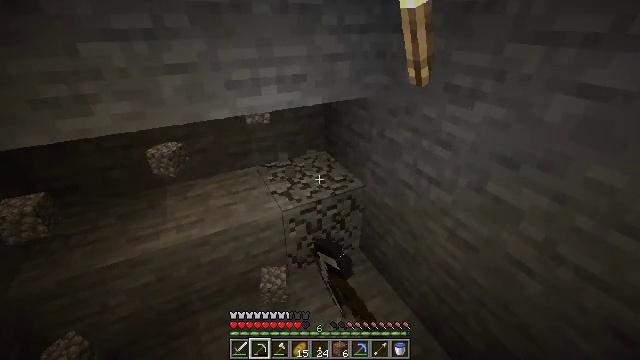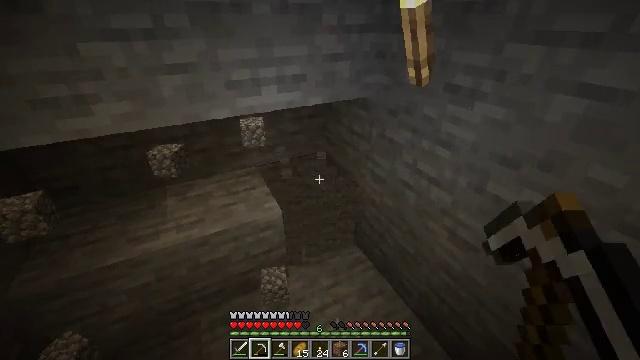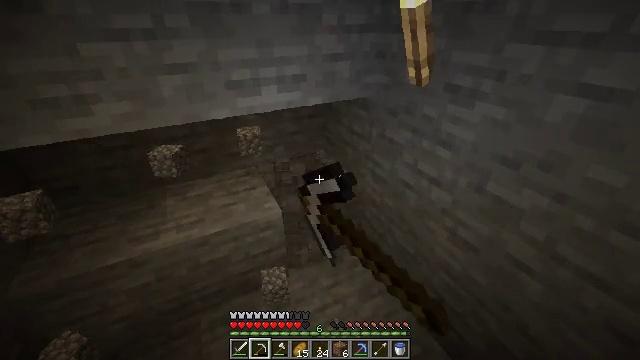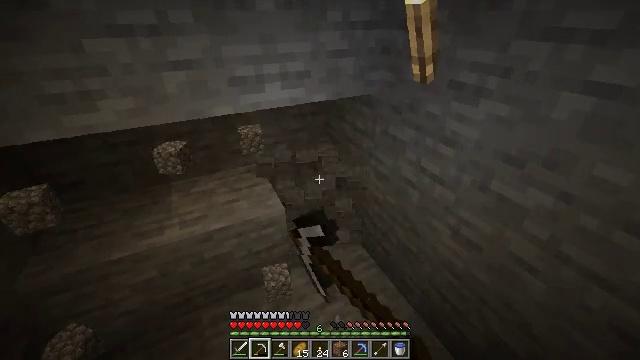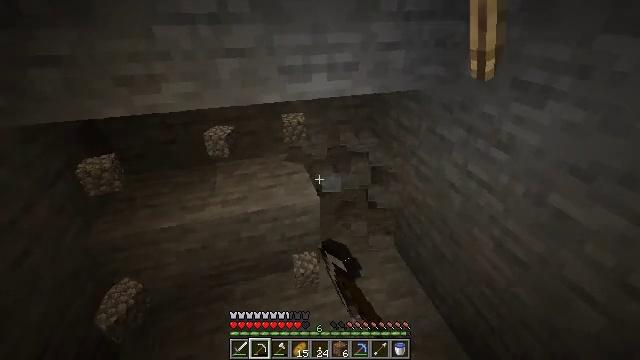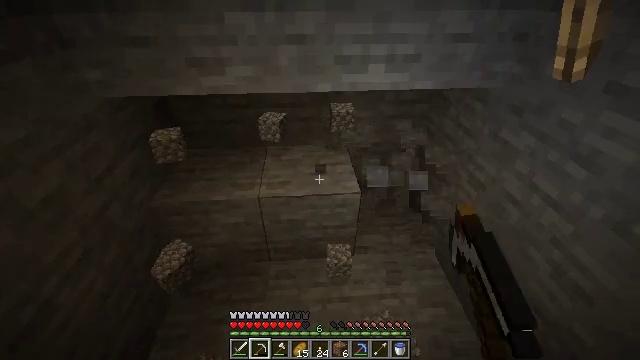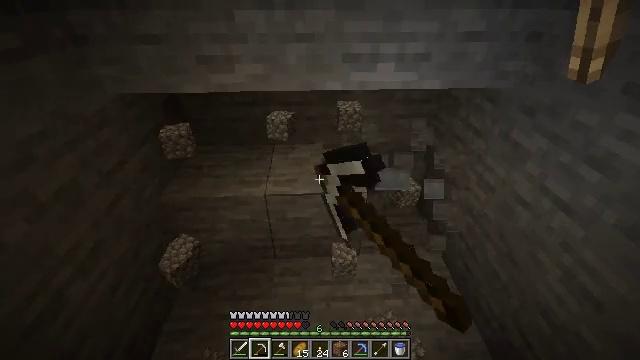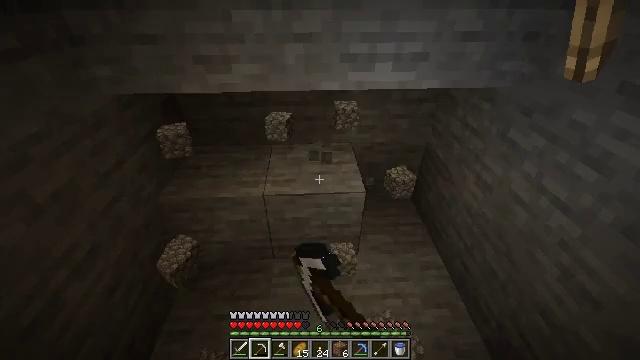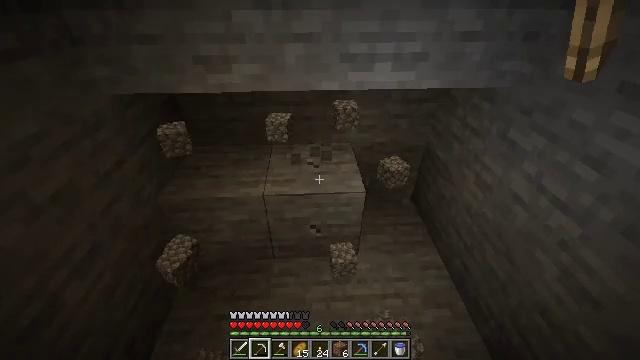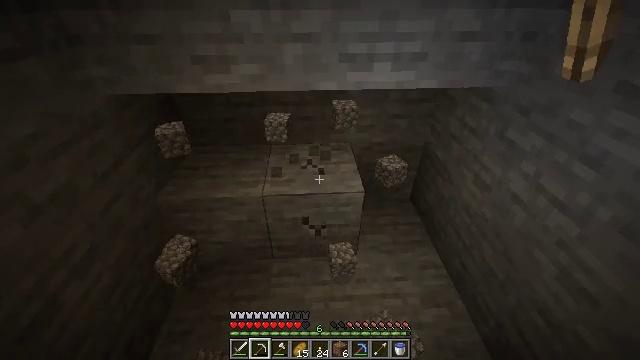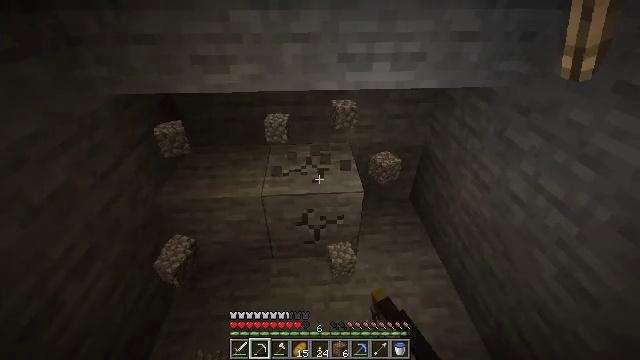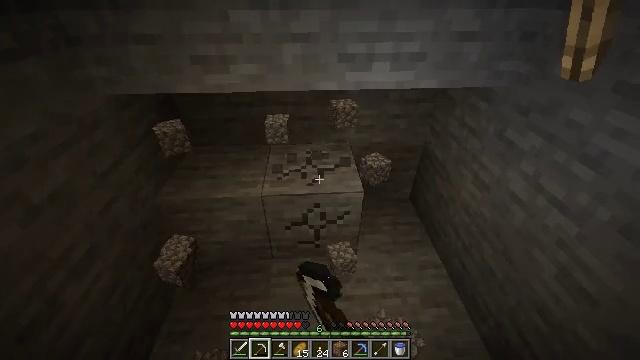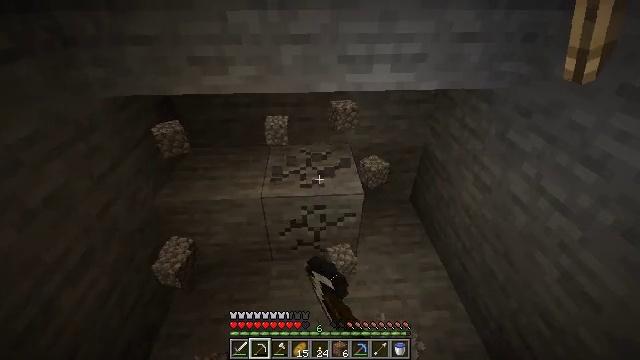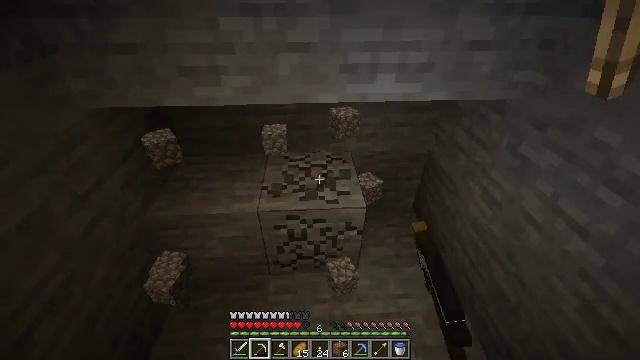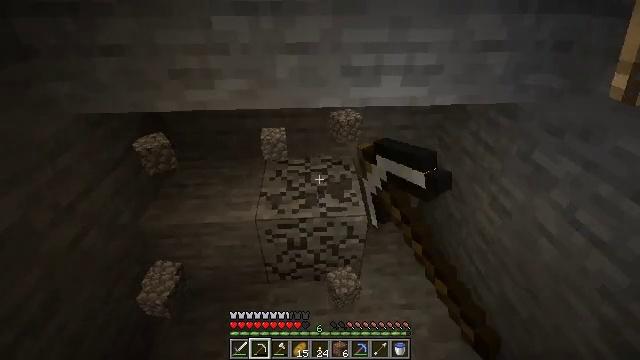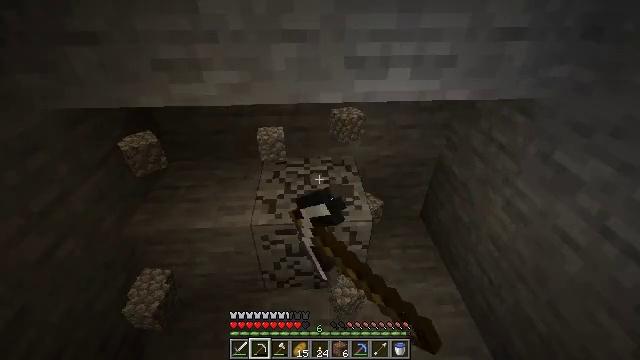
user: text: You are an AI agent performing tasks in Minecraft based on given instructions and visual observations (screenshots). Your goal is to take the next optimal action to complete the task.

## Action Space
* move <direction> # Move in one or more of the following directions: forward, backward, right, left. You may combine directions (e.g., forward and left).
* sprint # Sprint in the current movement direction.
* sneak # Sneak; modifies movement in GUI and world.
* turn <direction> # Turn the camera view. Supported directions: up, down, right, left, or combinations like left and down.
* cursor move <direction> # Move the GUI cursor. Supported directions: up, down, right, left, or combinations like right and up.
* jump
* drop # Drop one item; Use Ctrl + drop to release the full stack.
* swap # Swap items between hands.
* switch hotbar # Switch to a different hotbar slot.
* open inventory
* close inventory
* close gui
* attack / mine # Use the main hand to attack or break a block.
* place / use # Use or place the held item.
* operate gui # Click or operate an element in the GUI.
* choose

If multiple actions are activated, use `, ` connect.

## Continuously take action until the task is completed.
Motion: motion action
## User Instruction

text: Collect stone from the mine.
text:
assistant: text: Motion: attack / mine
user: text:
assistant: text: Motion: attack / mine
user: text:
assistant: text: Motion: attack / mine
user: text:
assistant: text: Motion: turn left and down, attack / mine
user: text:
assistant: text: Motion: turn left and down, attack / mine
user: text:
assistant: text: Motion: turn left, attack / mine
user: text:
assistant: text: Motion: attack / mine
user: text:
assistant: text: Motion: attack / mine
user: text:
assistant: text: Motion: attack / mine
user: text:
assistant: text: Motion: attack / mine
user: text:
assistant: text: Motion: attack / mine
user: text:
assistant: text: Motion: move forward, attack / mine
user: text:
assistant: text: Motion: move forward, attack / mine
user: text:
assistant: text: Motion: move forward, attack / mine
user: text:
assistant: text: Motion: move forward, attack / mine
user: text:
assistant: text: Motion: attack / mine
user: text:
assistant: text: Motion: turn left, attack / mine
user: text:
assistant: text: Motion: turn left, attack / mine
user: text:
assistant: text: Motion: turn left and down, attack / mine
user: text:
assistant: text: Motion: turn left and down, attack / mine
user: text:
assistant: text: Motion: turn left, attack / mine
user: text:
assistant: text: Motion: attack / mine
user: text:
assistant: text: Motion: attack / mine
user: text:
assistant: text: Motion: attack / mine
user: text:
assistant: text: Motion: attack / mine
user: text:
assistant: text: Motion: attack / mine
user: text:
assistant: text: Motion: attack / mine
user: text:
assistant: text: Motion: attack / mine
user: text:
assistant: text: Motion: attack / mine
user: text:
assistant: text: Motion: attack / mine